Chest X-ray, PA view. Patient: 64 years old, sex M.
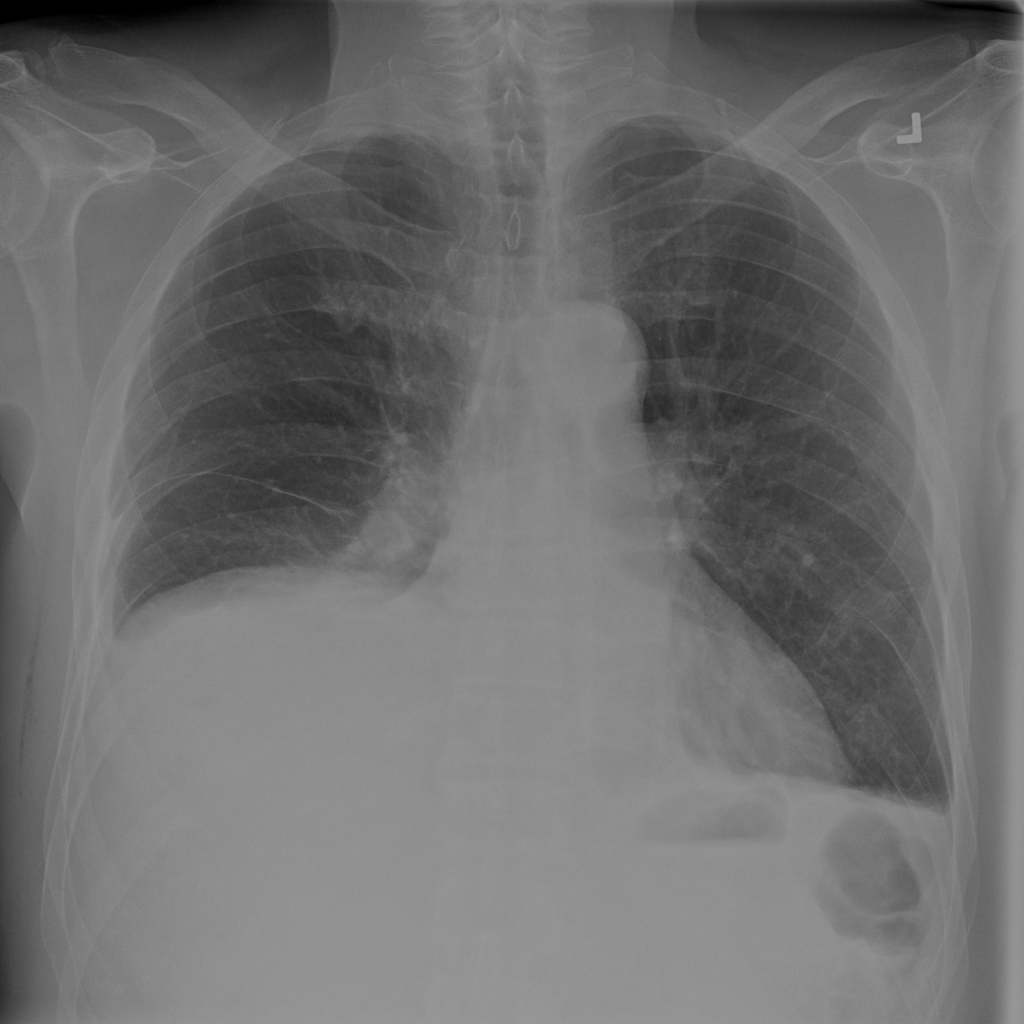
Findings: Effusion, Pleural_Thickening